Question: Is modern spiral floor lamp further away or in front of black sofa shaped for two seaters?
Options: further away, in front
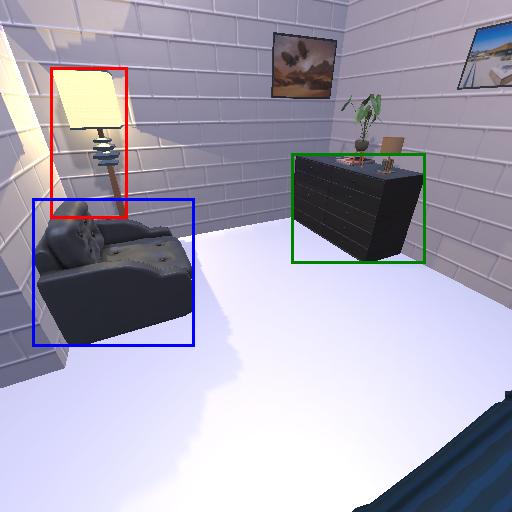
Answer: further away